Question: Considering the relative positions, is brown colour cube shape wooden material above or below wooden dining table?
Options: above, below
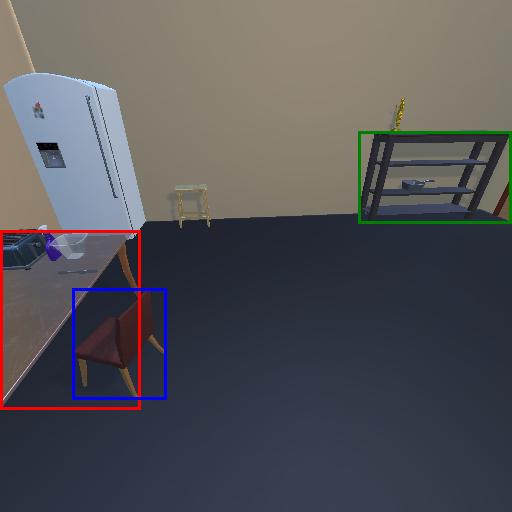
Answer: above